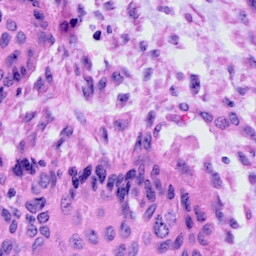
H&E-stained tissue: Cervix